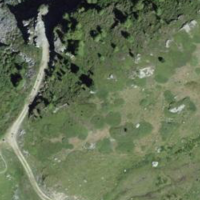
EUNIS habitat code: 26
Species observed at this site:
Ajuga pyramidalis
Parnassius phoebus
Erebia tyndarus